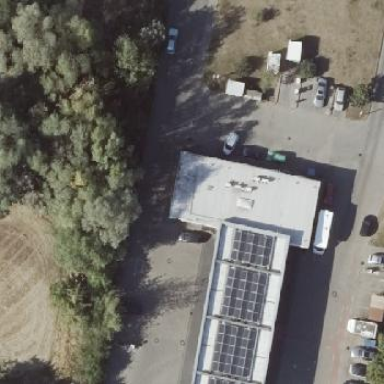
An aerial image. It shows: Building housing fuel station.